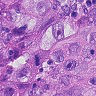
Metastatic tissue present: yes